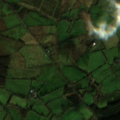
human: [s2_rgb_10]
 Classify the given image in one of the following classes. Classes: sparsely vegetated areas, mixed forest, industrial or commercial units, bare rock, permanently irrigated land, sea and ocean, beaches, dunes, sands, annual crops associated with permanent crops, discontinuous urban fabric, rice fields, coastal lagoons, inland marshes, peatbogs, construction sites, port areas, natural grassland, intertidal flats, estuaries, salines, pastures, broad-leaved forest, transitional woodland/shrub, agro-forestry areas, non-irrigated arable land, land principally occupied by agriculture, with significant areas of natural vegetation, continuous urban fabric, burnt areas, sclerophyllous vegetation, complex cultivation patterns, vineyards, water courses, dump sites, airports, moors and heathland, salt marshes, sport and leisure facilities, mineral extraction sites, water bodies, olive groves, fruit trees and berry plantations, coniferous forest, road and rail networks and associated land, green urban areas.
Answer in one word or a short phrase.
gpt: pastures, coniferous forest